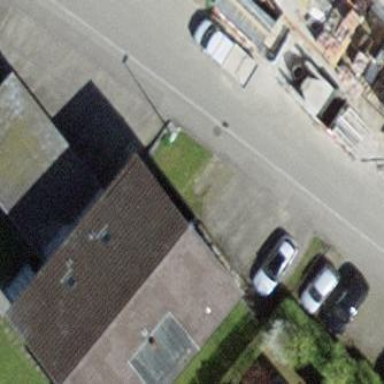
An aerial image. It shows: Building with gabled roof made of roof tiles.